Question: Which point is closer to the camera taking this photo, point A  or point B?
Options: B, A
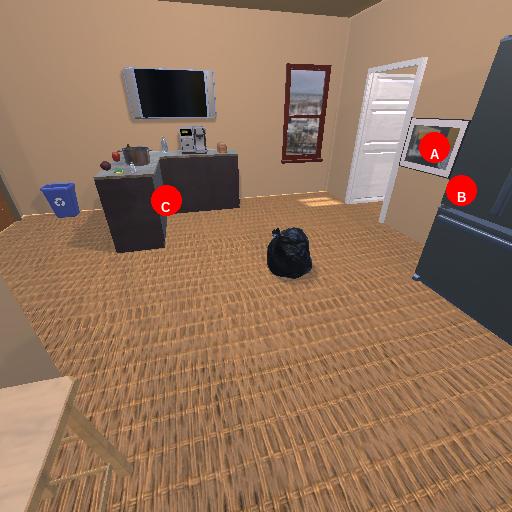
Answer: B